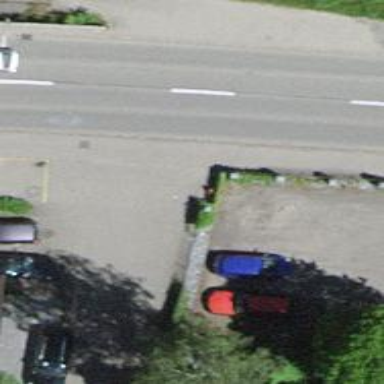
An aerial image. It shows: Wall made of dry stone.